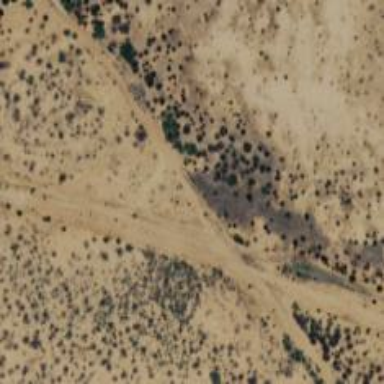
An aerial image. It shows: Track road.